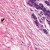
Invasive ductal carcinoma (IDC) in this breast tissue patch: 0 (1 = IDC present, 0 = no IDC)